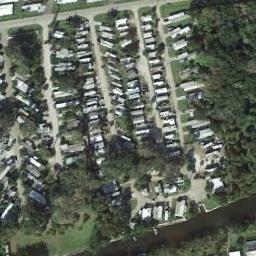
Label: residential